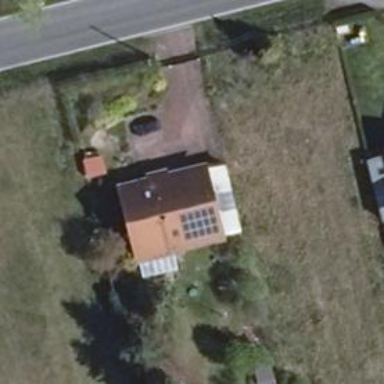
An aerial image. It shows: Solar photovoltaic panel generator producing electricity as small installation.